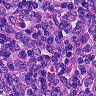
Metastatic tissue present: no